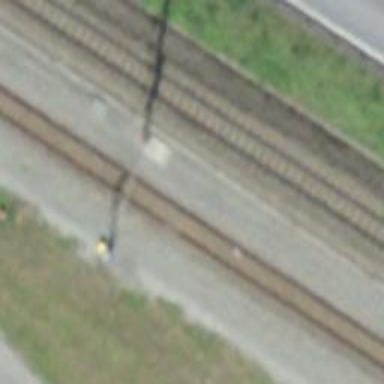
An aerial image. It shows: Railway signal.